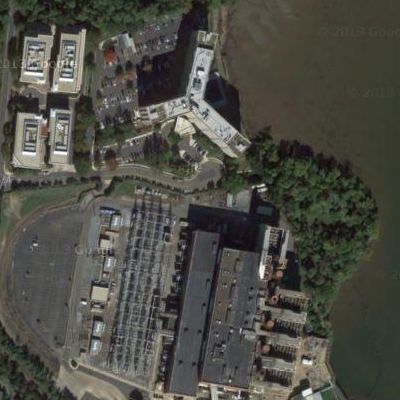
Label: Industry